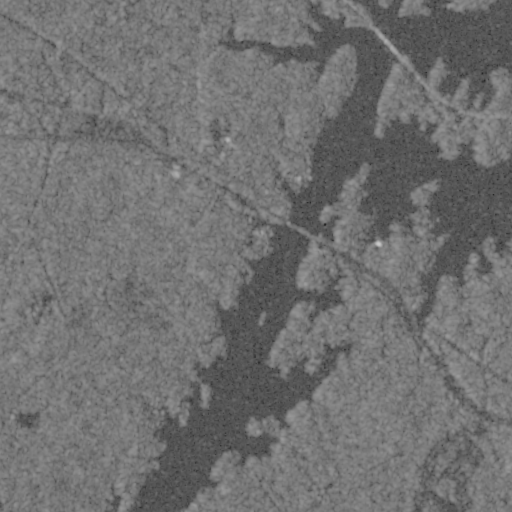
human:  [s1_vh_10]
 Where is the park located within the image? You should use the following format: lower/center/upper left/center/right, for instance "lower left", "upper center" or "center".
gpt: The park is located in the lower right of the image.
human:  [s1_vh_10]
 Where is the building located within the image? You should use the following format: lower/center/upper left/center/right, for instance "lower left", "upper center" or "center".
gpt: The building is located in the center of the image.
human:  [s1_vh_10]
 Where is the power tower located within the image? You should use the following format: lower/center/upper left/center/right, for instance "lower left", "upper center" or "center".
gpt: There is no power tower in the image.

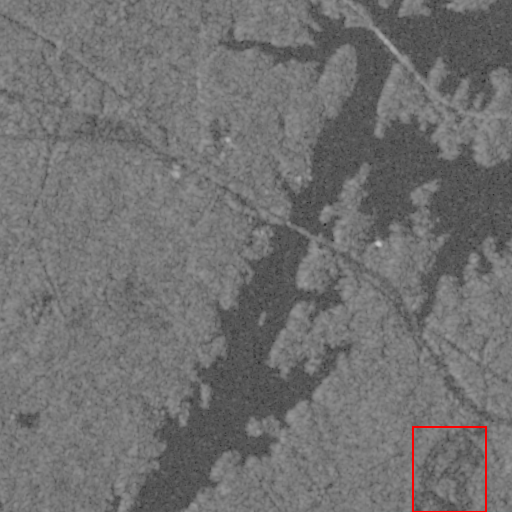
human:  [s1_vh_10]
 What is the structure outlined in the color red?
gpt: The structure outlined in red is a park.
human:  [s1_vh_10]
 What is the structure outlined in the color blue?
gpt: There is no blue outline.